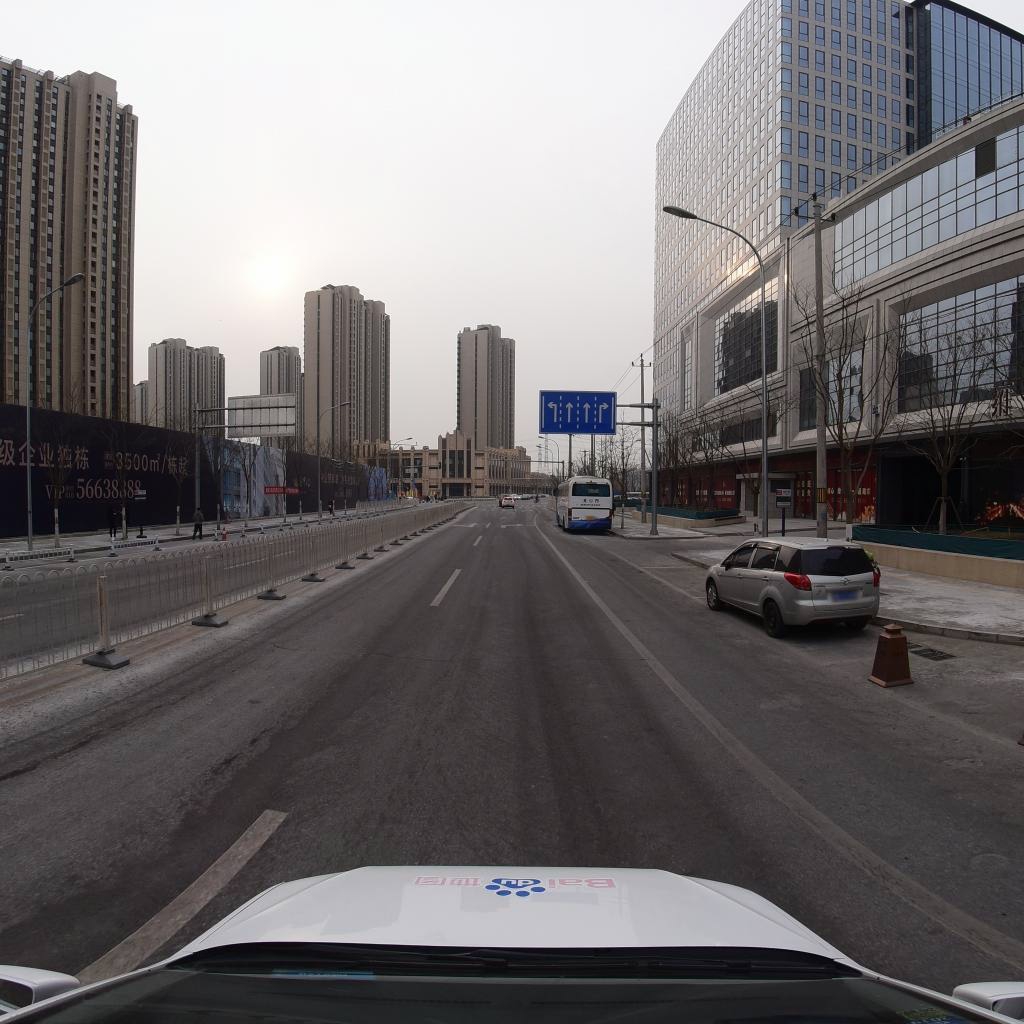
Region: Fengtai
Road damage annotations: pothole, pothole, transverse crack